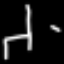
Label: chair